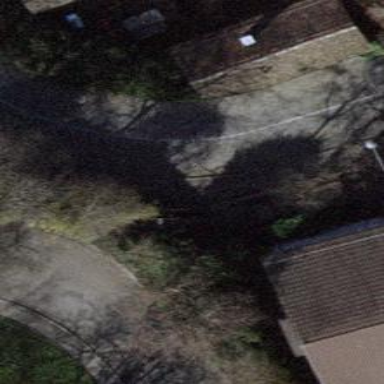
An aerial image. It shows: Footway surfaced with paving stones.